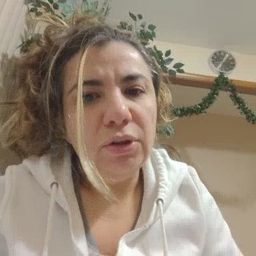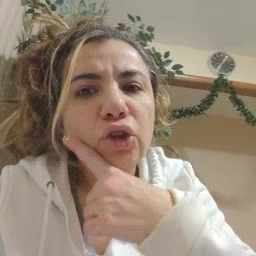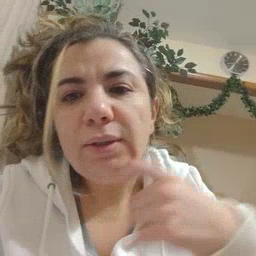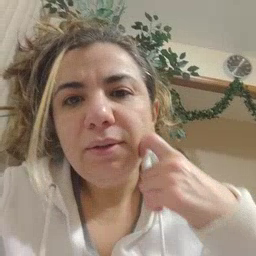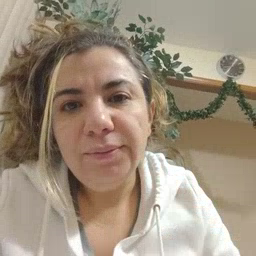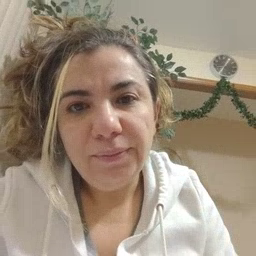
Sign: dryer